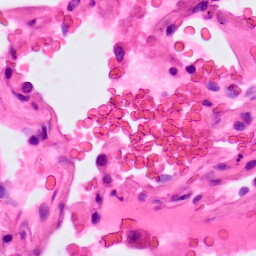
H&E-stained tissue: Lung